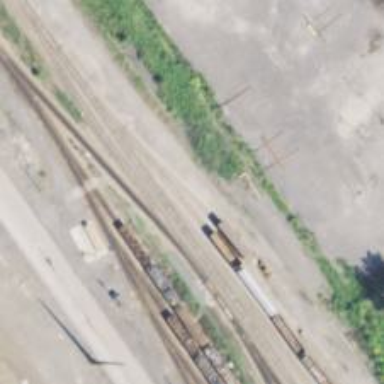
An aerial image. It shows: Abandoned railway spur.